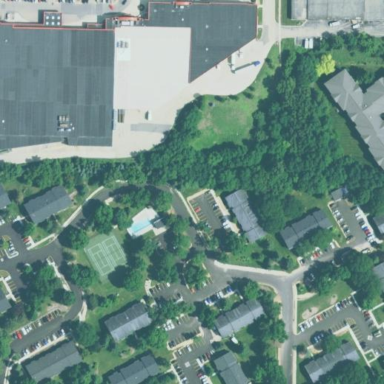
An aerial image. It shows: Sidewalk along the footway.